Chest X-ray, PA view. Patient: 41 years old, sex M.
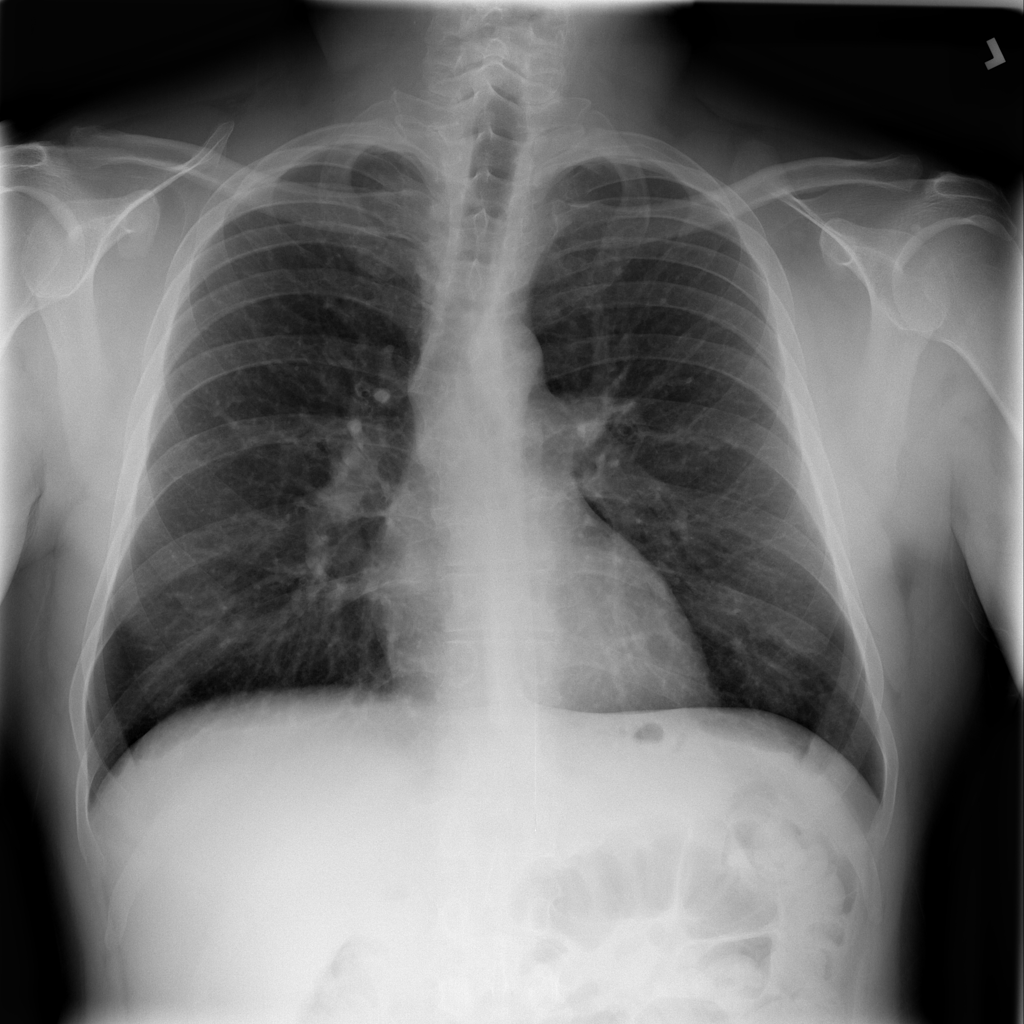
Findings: No Finding